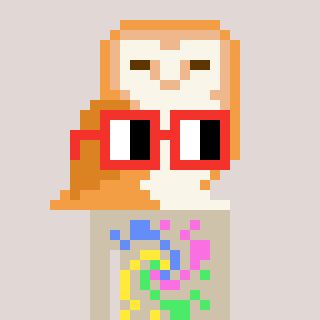
a pixel art character with square red glasses, a owl-shaped head and a bege-colored body on a warm background